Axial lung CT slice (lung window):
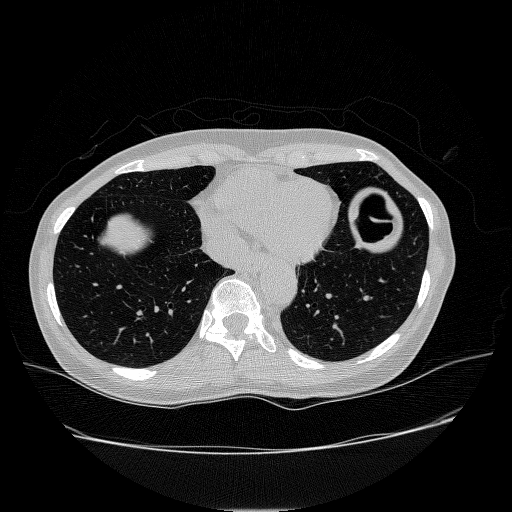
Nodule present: no